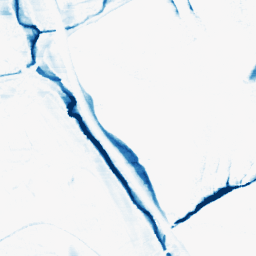
Category: morphological
Decomposition family: morphological_rect
Decomposition parameters: operation: closing
width: 20
height: 5
Upsampling method: bspline
Upsampling parameters: scale: 2
Upsampling scale: 2